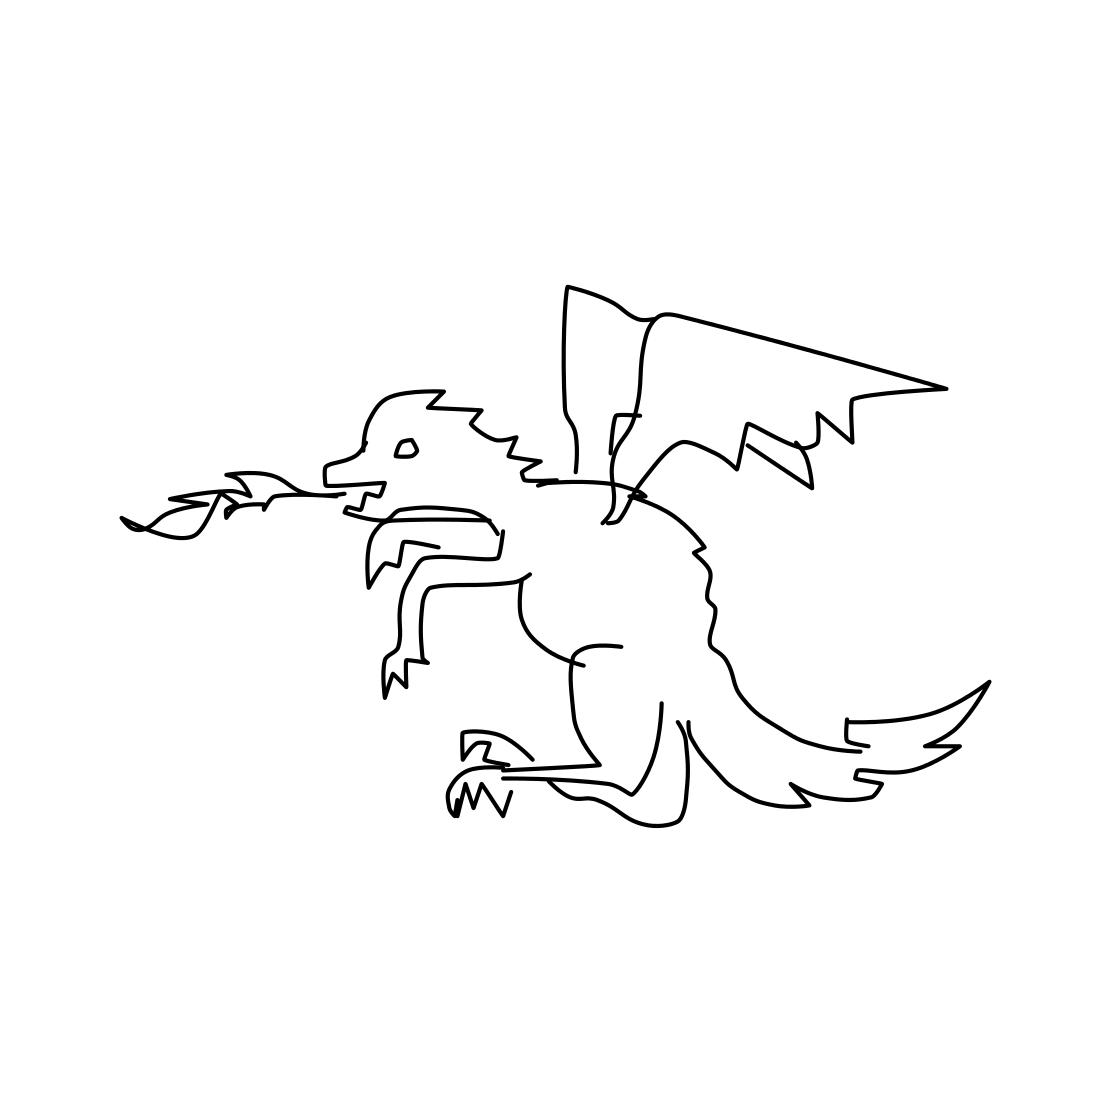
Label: dragon